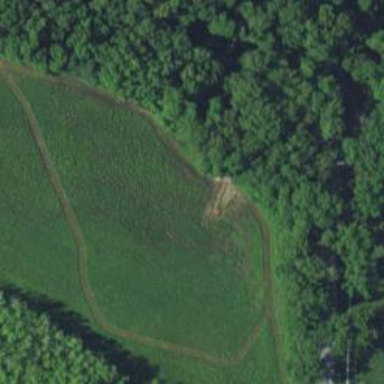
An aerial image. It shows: Path.